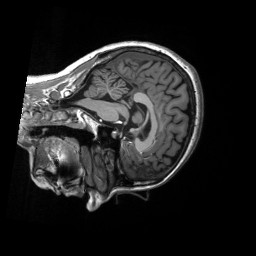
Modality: T1w
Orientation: sagittal
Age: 42
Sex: female
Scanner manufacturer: siemens
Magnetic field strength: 3 T
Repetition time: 2.53 s
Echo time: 0.00219 s